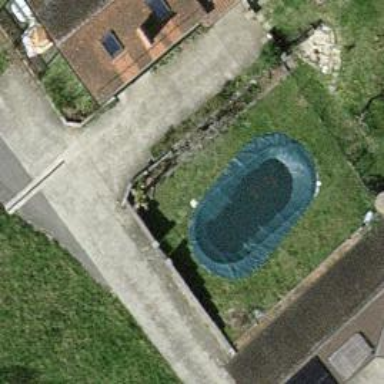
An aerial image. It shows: Swimming pool located in leisure land.